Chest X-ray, PA view. Patient: 57 years old, sex M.
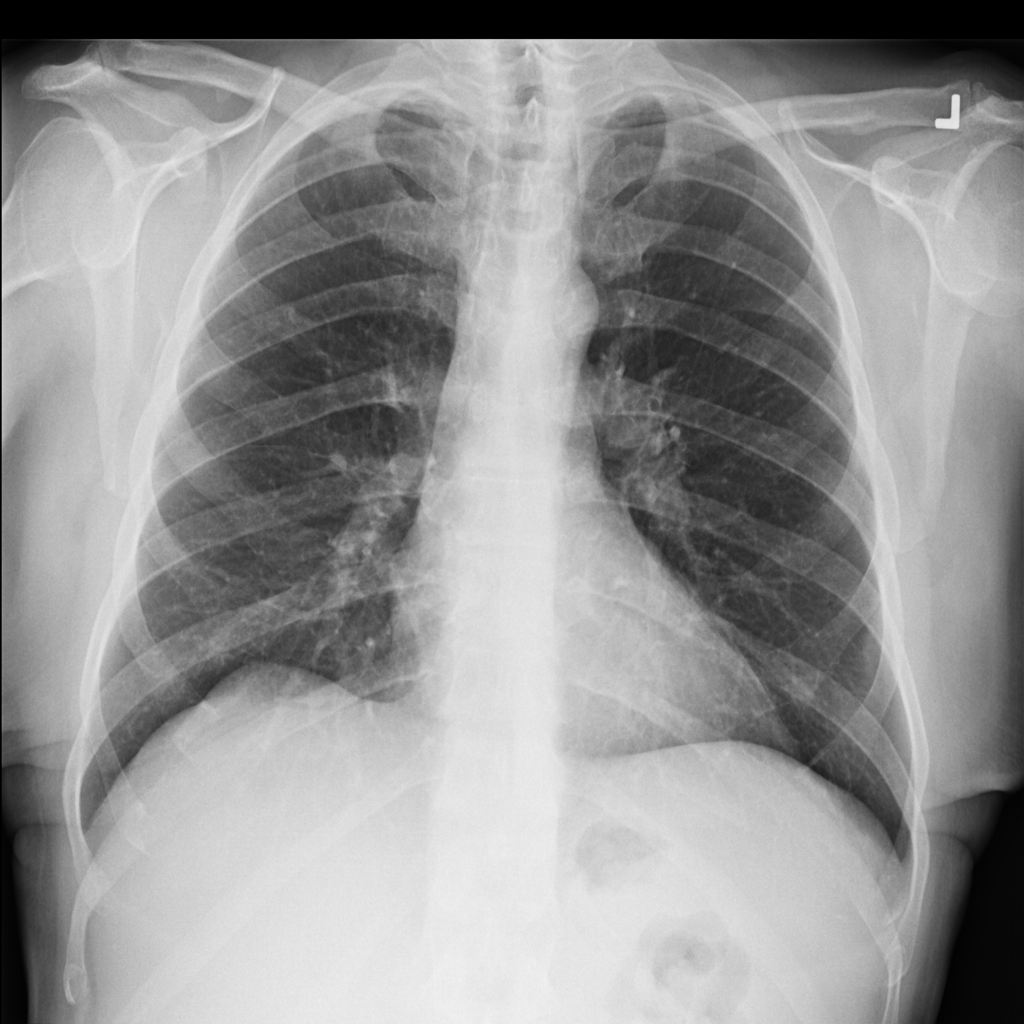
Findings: No Finding